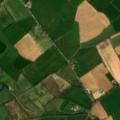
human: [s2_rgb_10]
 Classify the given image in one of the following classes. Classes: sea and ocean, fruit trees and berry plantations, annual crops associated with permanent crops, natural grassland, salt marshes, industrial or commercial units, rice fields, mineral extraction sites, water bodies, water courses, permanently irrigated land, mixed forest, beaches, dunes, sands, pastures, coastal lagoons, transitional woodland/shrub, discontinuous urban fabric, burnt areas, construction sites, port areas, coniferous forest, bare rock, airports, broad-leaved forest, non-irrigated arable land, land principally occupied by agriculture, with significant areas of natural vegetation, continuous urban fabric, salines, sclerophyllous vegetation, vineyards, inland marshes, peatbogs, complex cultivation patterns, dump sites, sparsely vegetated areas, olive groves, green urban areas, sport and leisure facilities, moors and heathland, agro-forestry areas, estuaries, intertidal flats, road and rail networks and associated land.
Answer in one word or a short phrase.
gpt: non-irrigated arable land, pastures